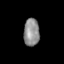
Tissue: skin
Cell type: Epithelial cells
Senescence score: 0.2785
Nuclear area (px): 427
Mean DAPI intensity: 142.429